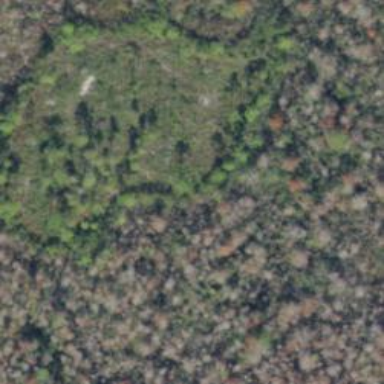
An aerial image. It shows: Mixed leaf woodland.